Interaction volume radius: 5 \u00c5
Interaction volume height: 20 \u00c5
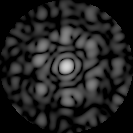
Disorder parameter: 0.7276